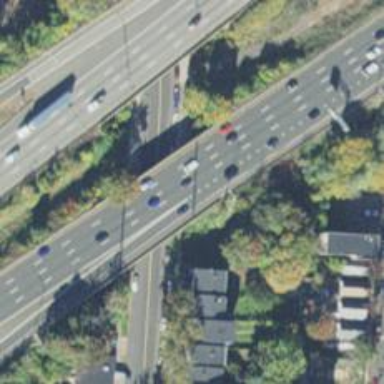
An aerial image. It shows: Bridge over motorway link with asphalt surface.